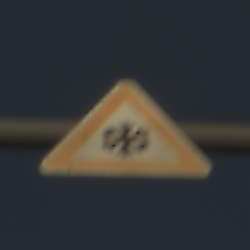
Verkehrszeichen: SchneeOderEisglaette
Umgebung: Outdoor, Nature
Tageszeit: SunriseSunset
Wetter: PartlyCloudy
Licht: Natural
Jahreszeit: NotSpecified
Kontrast: MediumContrast